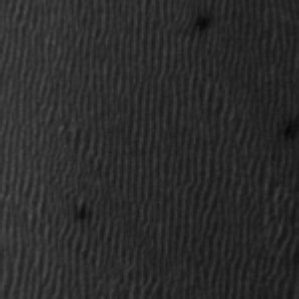
Label: frost